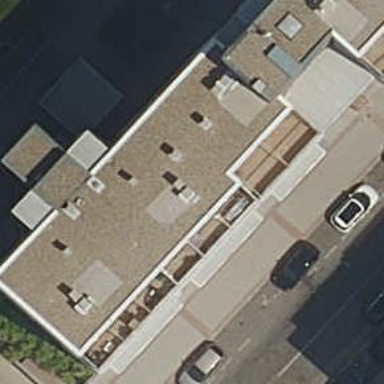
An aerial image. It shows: Residential house.